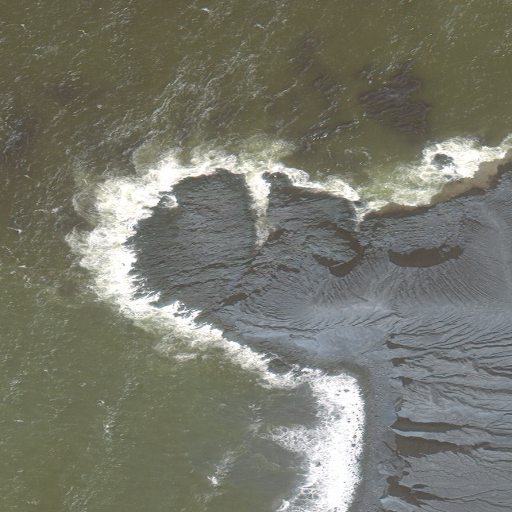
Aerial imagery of cape in Alaska named Tagalux containing only unknown